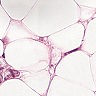
Metastatic tissue present: yes